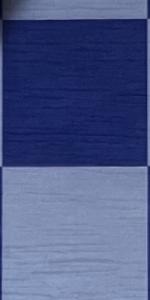
Label: Empty